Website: home-depot
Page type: billing-address
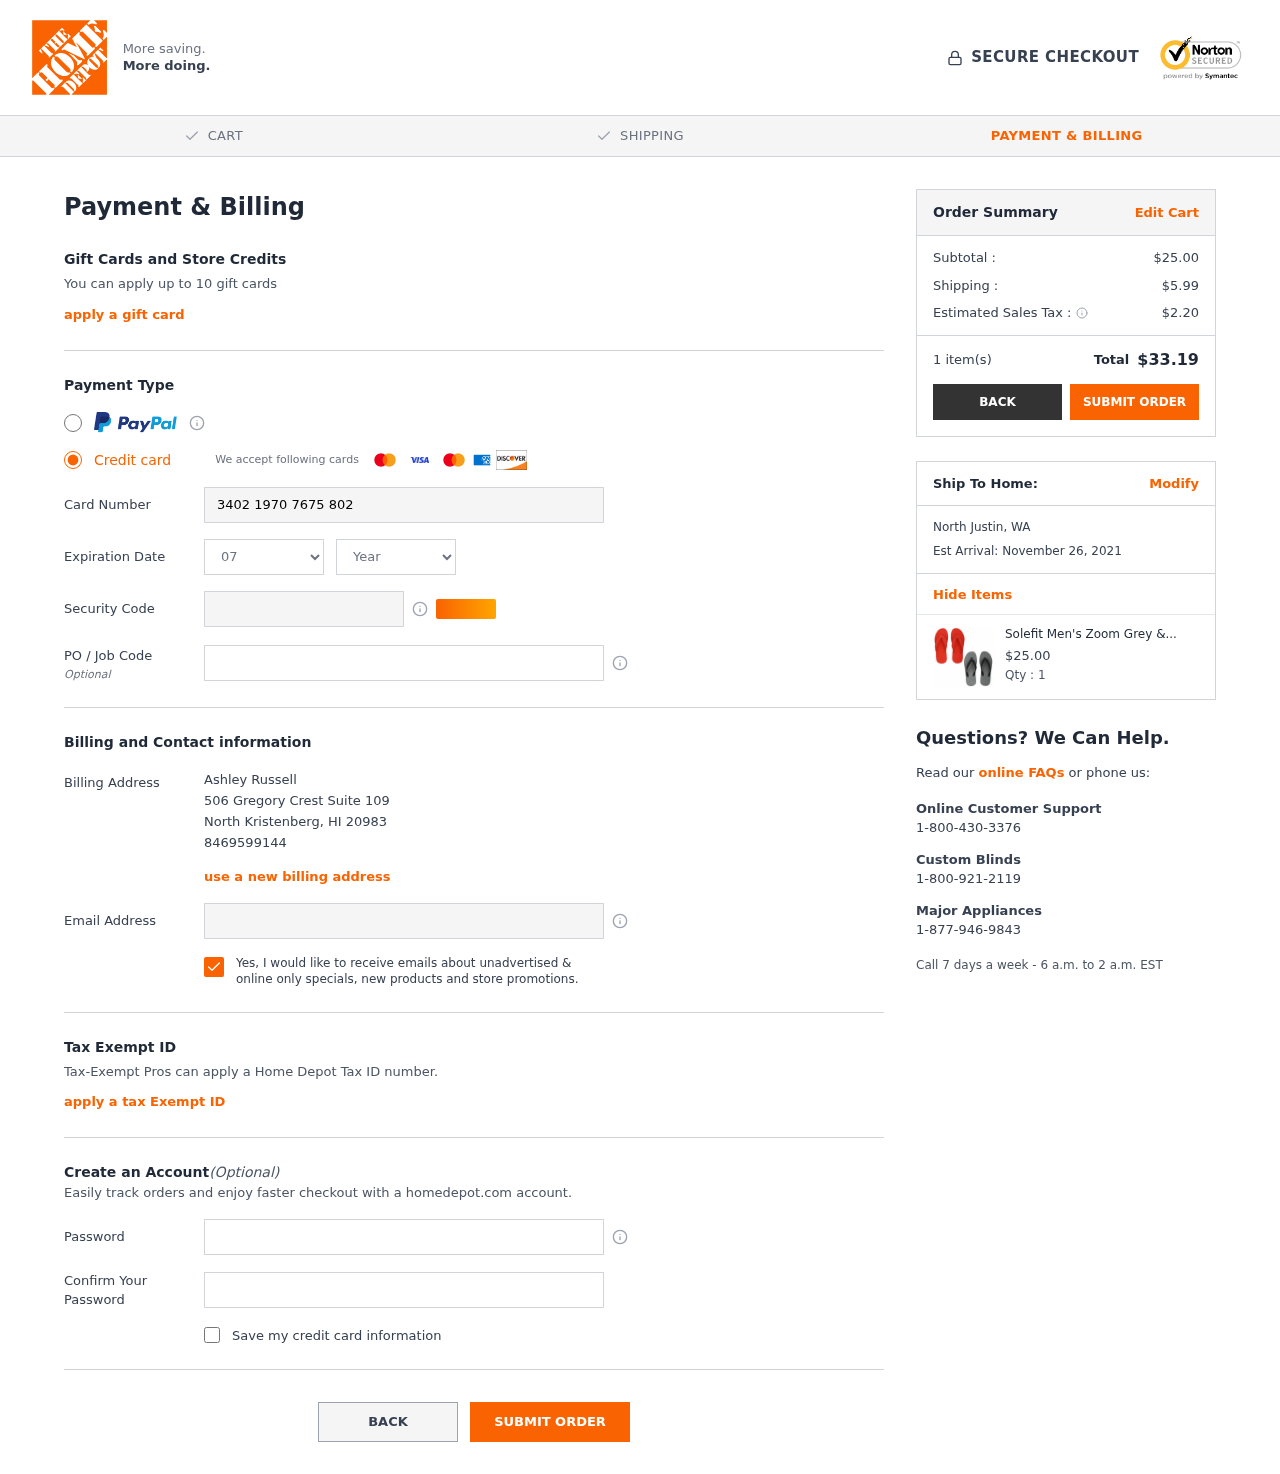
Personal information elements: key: PII_CARD_CVV
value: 7849
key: PII_CARD_EXPIRY_MONTH
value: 07
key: PII_CARD_EXPIRY_YEAR
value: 30
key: PII_CARD_NUMBER
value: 3402 1970 7675 802
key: PII_CITY
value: North Kristenberg
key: PII_CITY2
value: North Justin
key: PII_EMAIL
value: ashley_russell@hotmail.com
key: PII_FULLNAME
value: Ashley Russell
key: PII_JOB_CODE
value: PRJ-4947-40
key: PII_PHONE
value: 8469599144
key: PII_POSTCODE
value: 20983
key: PII_STATE_ABBR
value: HI
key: PII_STATE_ABBR2
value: WA
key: PII_STREET
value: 506 Gregory Crest Suite 109
Product elements: key: PRODUCT1_NAME
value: Solefit Men's Zoom Grey & Red Flip-Flops Pack of 2-7 UK (41 EU) (SLFT-0102-0106)
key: PRODUCT1_PRICE
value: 25
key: PRODUCT1_QUANTITY
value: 1
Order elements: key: ORDER_SUBTOTAL
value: $25.00
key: ORDER_SHIPPING_COST
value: $5.99
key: ORDER_TAX
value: $2.20
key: ORDER_NUM_ITEMS
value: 1 item(s)
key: ORDER_TOTAL
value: $33.19
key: ORDER_DELIVERY_DATE
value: Est Arrival: November 26, 2021